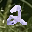
Label: 2